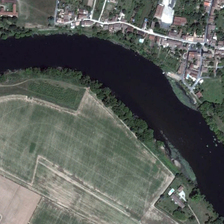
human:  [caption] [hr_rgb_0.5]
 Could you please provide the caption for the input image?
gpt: many buildings with green trees and farmlands are in two sides of a curved black river respectively .

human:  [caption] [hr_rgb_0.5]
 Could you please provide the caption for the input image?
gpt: many buildings with green trees and farmlands are in two sides of a curved black river respectively .

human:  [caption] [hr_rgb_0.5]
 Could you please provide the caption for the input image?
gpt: numerous small houses are along the banks of the river .

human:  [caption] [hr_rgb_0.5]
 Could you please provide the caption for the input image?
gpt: a crooked river flows through a green area .

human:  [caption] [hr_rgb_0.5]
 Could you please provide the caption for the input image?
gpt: a crooked river flows through a green area .